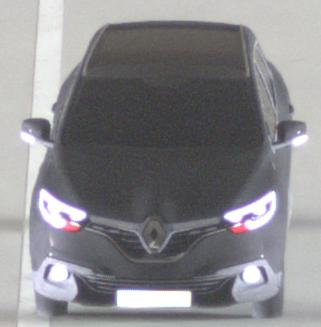
Make: Renault
Model: Kadjar ENERGY TCe 130
Detailed model: Kadjar
Model produced from: 2015/05
Model produced until: 2018/08
Doors: 5
Color: black
Road condition: dry road
Daytime: midday
Contrast: medium contrast